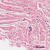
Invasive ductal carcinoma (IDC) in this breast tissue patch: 0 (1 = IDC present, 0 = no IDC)